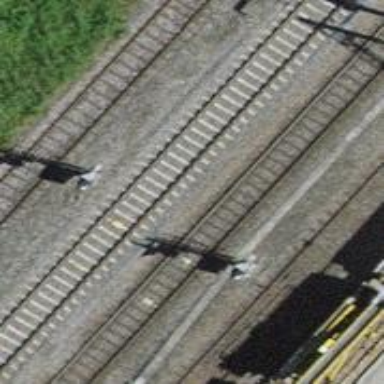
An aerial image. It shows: Single railway track with electrification through contact line.